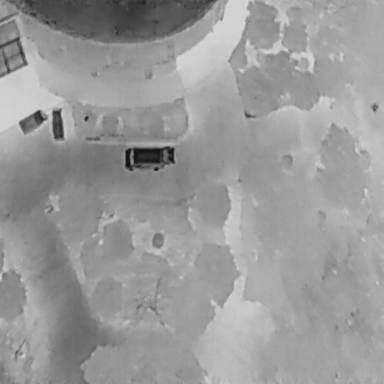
There are three Cars in the infrared image.